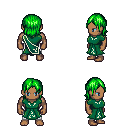
a pixel art fantasy rpg character, male body template, human, dark skin, sash dress, white pants, green long bangs hairstyle, four views (front, back, left, right), 2x2 character sprite sheet, small pixel art, hard edges, no anti-aliasing